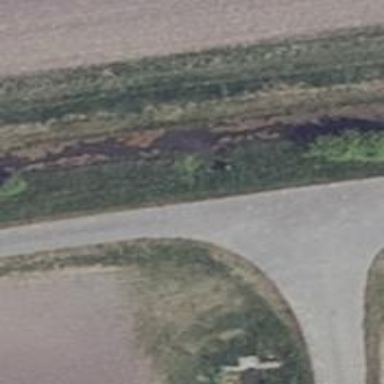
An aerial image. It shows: Culvert tunnel.